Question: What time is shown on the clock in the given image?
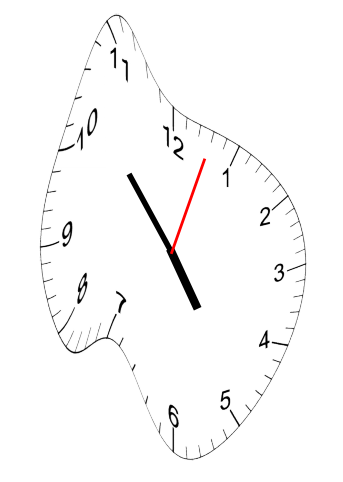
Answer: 04:53:03